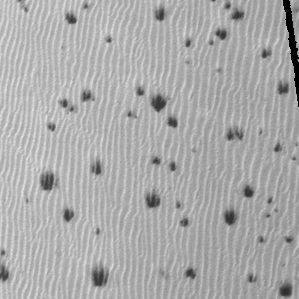
Label: frost